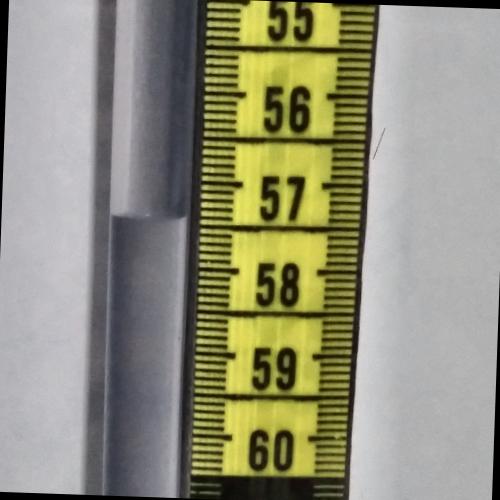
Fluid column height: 57.4 cm